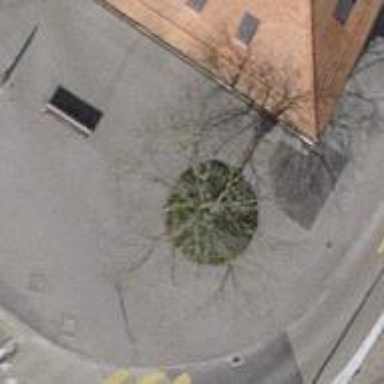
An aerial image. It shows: Bicycle parking area.